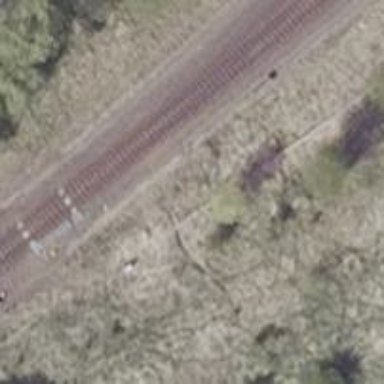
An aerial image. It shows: Railway track.